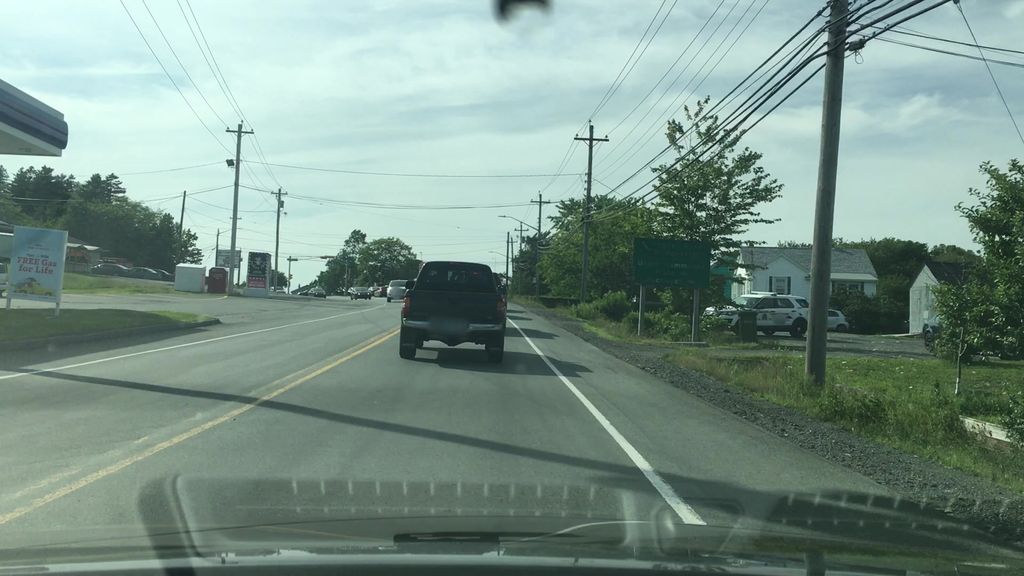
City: halifax